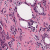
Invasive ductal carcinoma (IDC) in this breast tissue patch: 0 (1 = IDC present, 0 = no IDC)